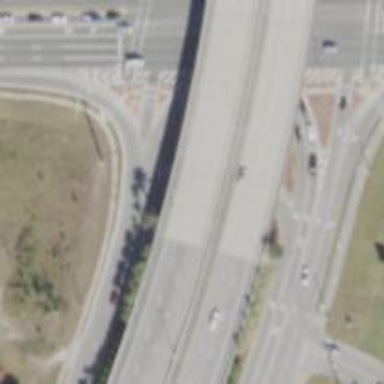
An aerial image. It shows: Primary link highway.